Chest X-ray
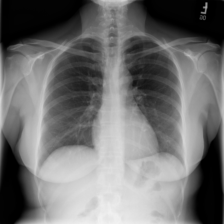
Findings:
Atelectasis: negative
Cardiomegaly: negative
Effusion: negative
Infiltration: positive
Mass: negative
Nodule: negative
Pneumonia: negative
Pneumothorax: negative
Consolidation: negative
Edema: negative
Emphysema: negative
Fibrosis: negative
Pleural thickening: negative
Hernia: negative